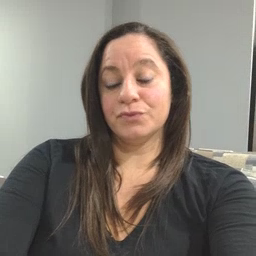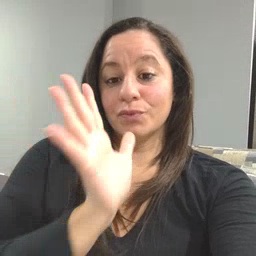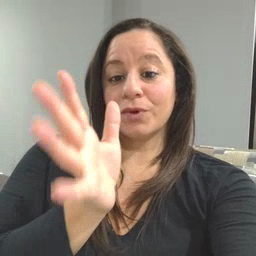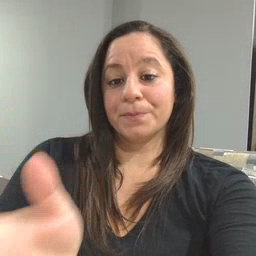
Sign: grandma